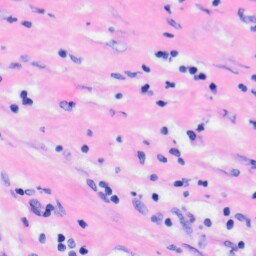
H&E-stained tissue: Liver